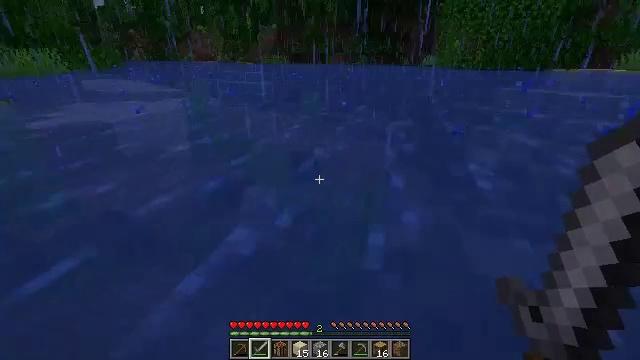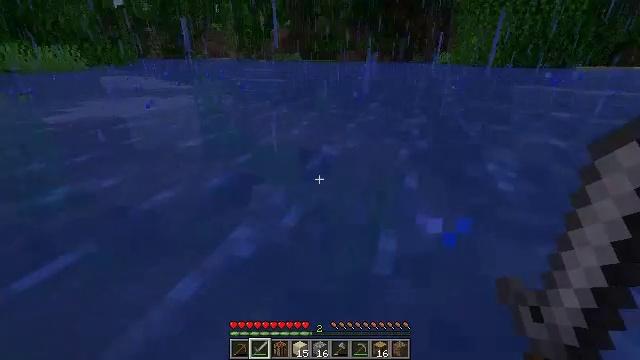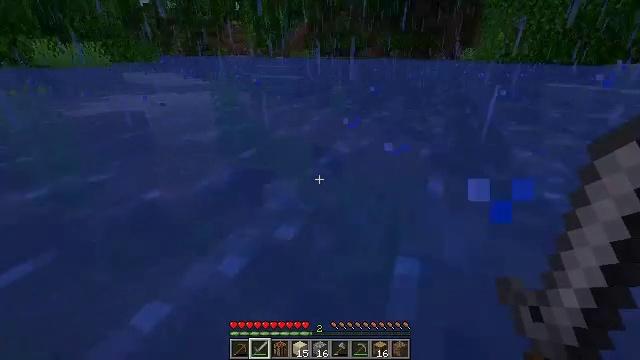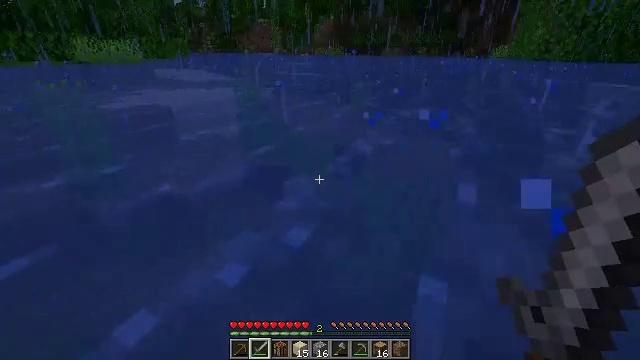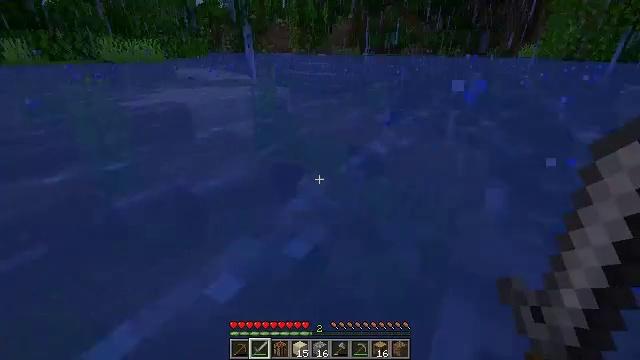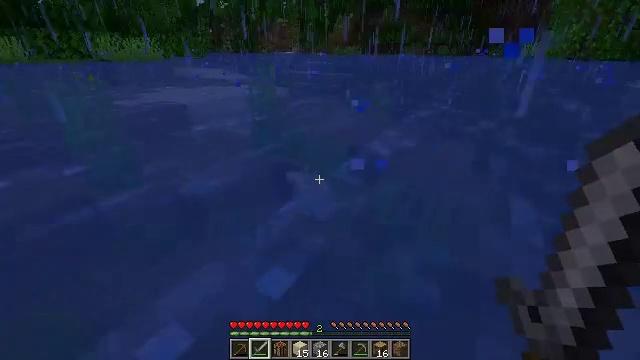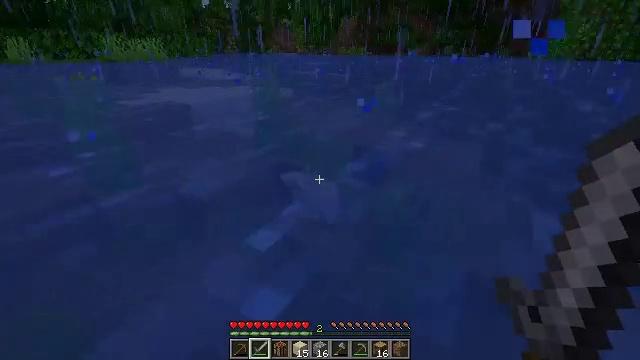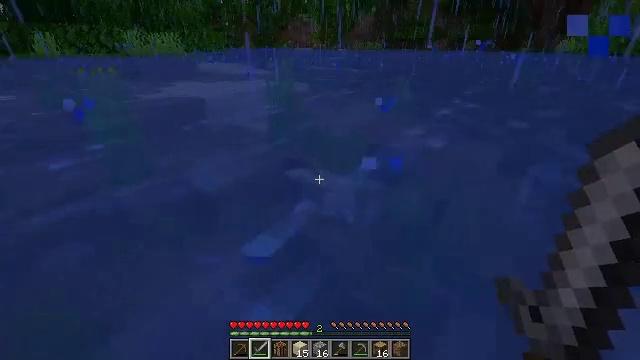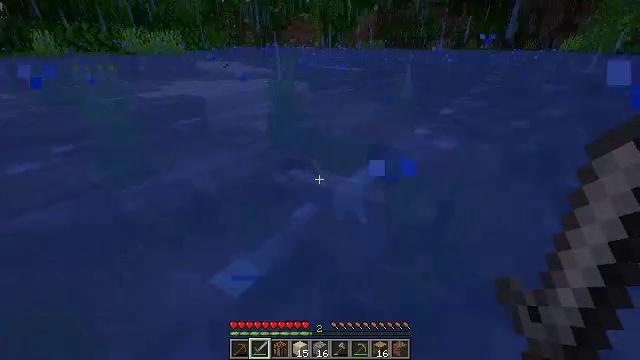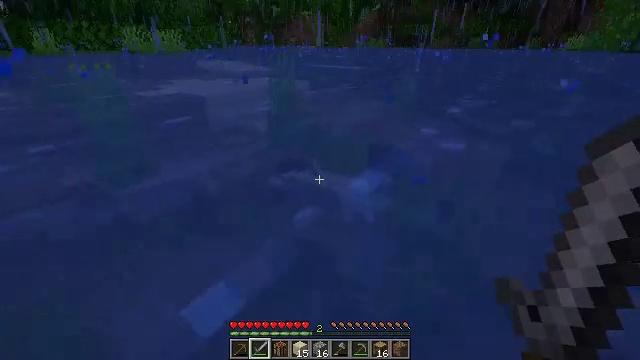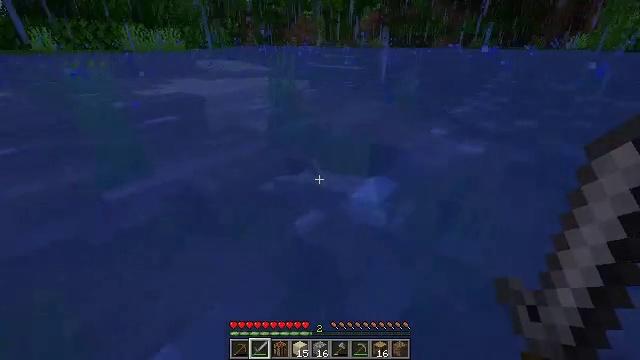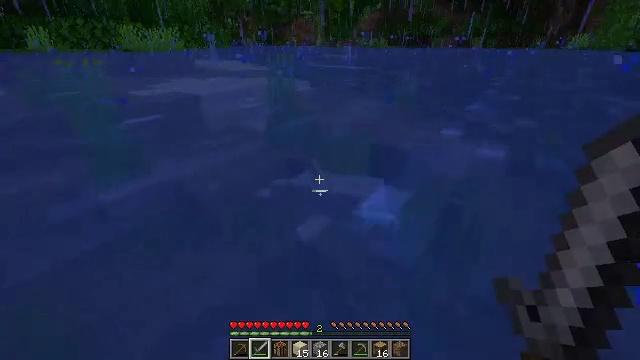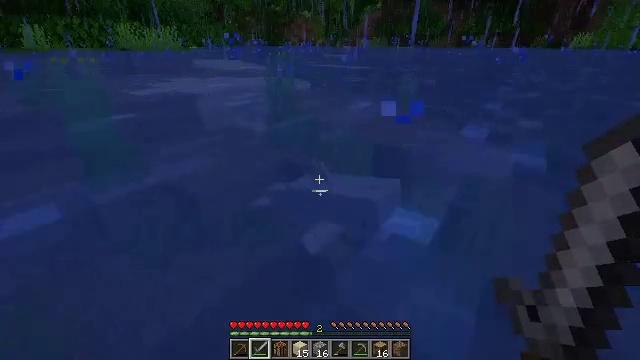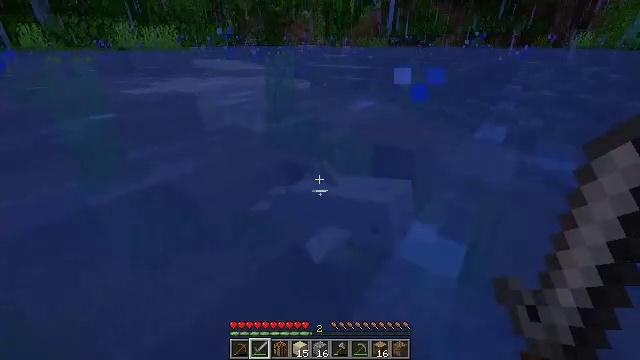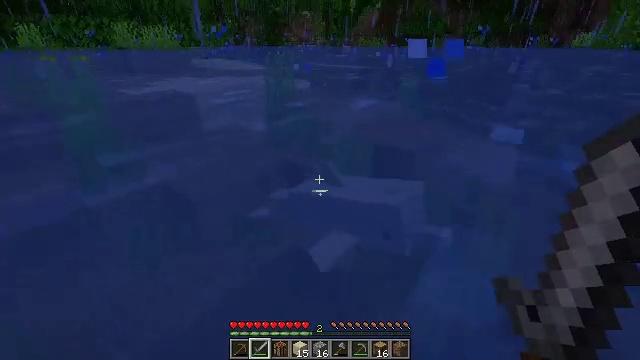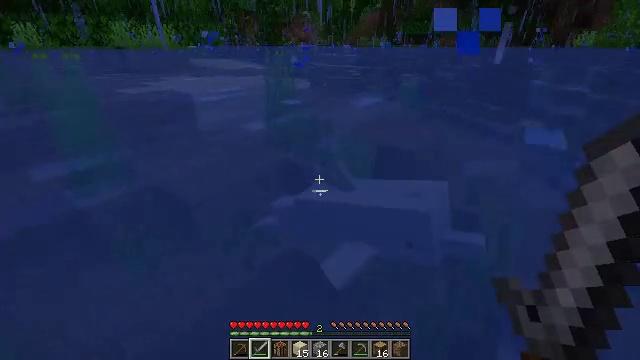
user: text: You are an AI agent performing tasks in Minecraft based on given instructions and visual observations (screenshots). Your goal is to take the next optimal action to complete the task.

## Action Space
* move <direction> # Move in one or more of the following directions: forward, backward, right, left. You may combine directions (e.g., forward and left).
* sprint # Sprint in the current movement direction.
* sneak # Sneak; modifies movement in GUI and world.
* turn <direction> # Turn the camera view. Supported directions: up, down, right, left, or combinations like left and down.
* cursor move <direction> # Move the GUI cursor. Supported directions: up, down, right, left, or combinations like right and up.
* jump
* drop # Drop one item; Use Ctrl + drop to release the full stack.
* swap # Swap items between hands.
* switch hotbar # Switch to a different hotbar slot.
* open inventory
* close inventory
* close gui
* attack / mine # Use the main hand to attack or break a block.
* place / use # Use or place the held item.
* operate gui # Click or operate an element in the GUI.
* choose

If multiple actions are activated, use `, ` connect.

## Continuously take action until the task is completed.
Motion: motion action
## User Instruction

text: Break the tall seagrass.
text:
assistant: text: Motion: move forward, turn left
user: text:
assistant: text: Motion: move forward, turn left
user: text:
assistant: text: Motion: move forward, turn left
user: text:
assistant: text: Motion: move forward, turn left
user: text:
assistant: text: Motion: move forward
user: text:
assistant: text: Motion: move forward
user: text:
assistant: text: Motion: move forward, turn left
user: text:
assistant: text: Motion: move forward
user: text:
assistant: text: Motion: move forward
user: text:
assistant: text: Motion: move forward
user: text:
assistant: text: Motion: move forward
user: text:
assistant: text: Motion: move forward
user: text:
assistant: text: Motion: move forward
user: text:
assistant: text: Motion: move forward
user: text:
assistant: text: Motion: move forward
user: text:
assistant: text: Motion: move forward
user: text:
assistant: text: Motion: move forward, turn down
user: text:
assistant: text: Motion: move forward, turn down
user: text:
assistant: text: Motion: move forward, turn right
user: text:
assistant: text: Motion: move forward, turn right
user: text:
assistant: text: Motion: move forward, turn right
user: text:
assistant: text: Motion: move forward, turn right, attack / mine
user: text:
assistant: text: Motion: move forward, turn right, attack / mine
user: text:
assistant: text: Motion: move forward, attack / mine
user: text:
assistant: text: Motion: move forward, attack / mine
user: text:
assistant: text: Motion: move forward, turn right
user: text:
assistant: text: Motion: no_op